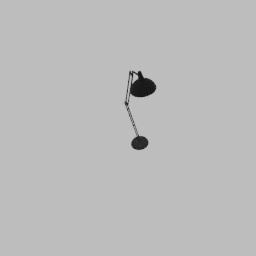
Label: lighting